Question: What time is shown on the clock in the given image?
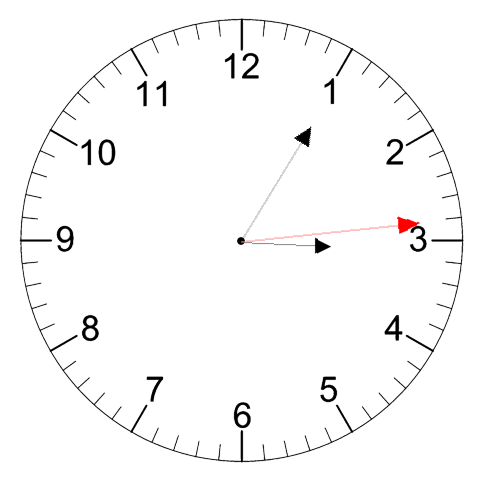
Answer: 03:05:14